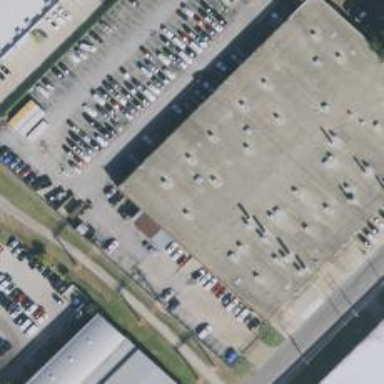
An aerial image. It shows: Warehouse.